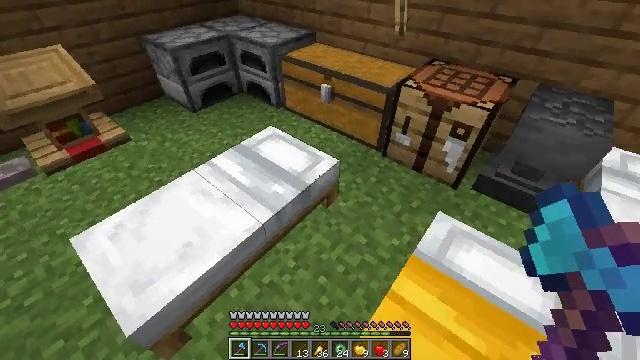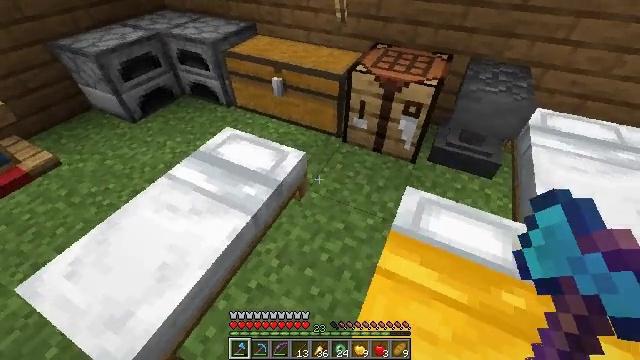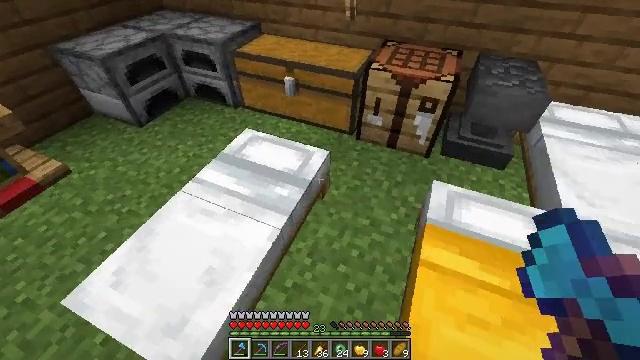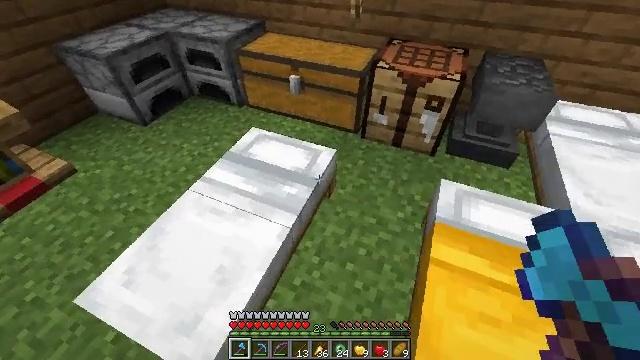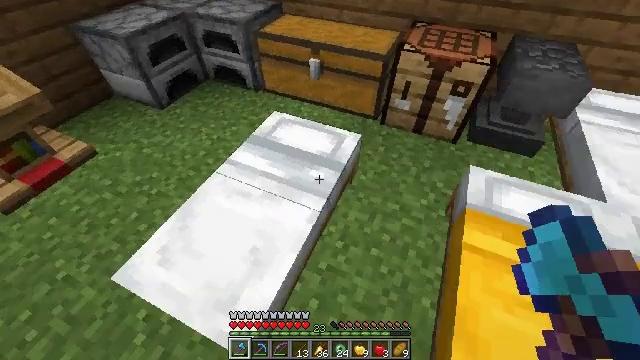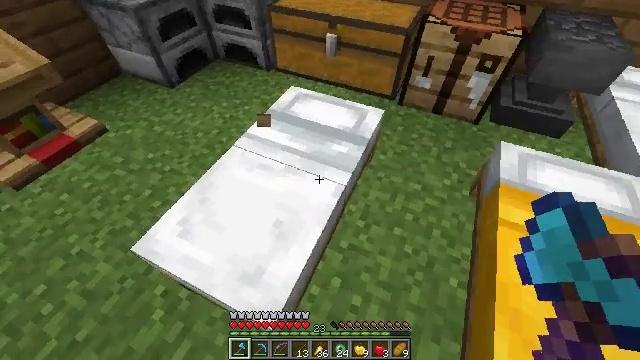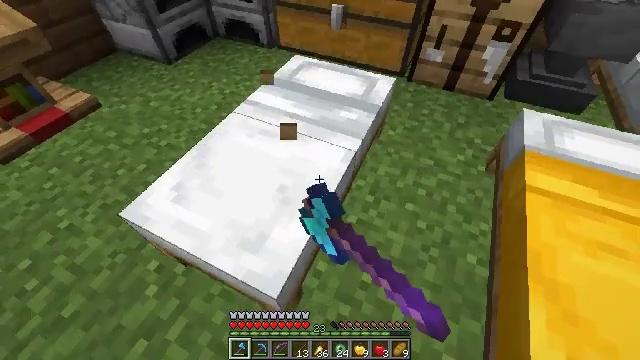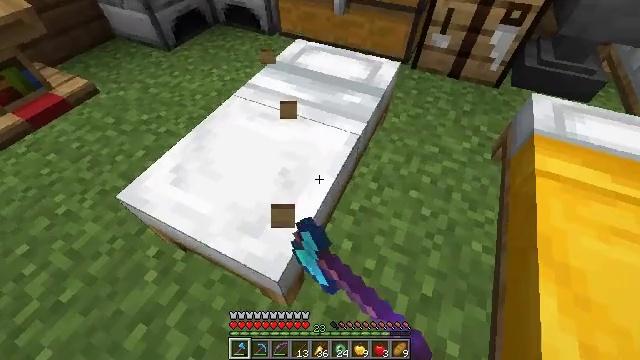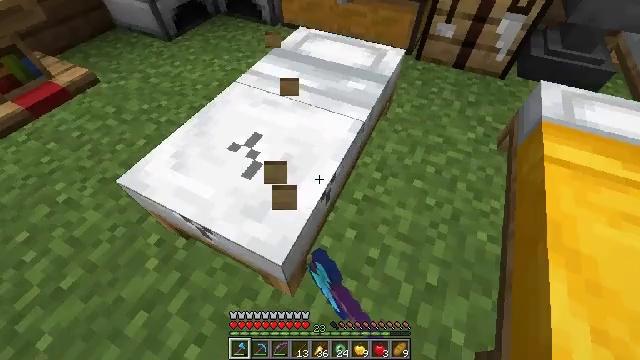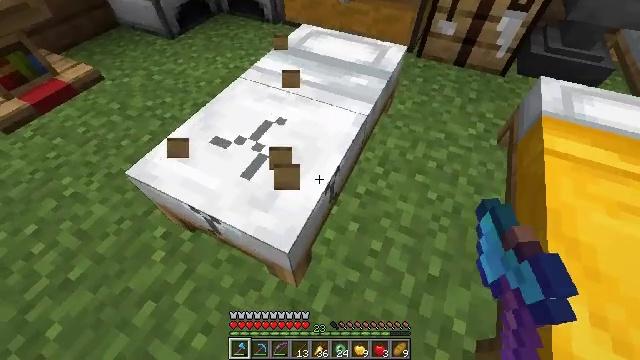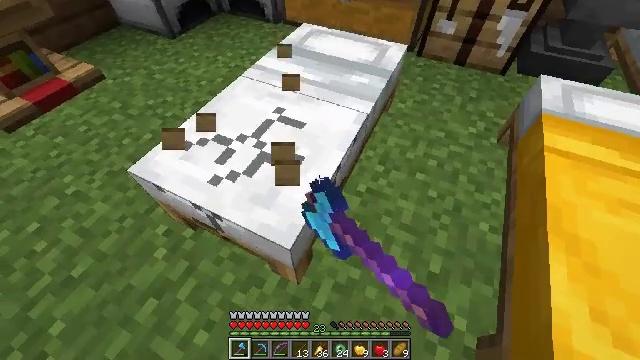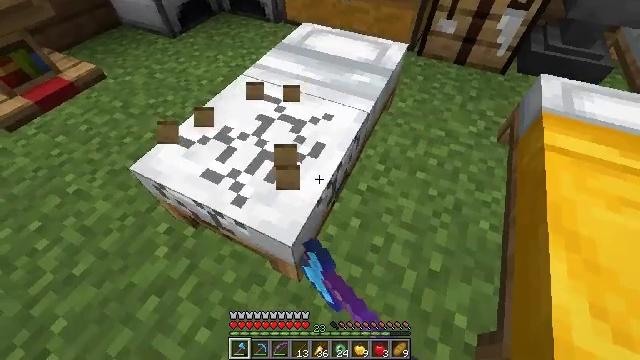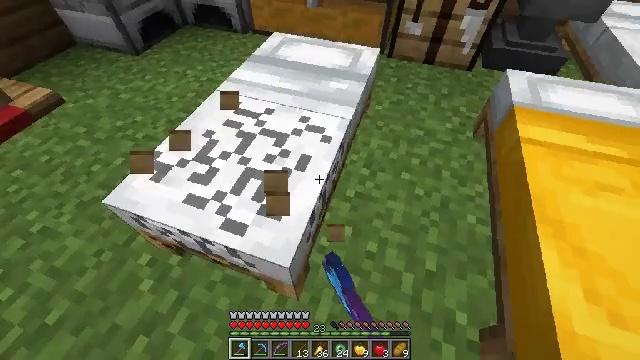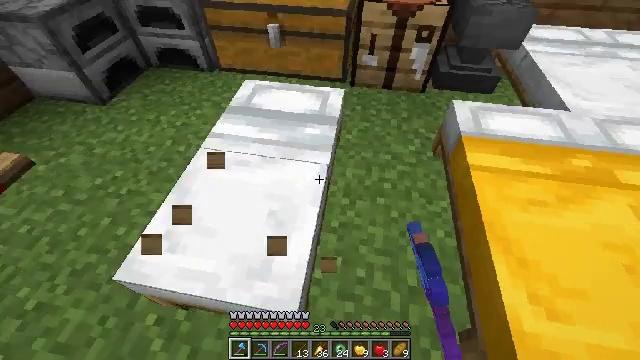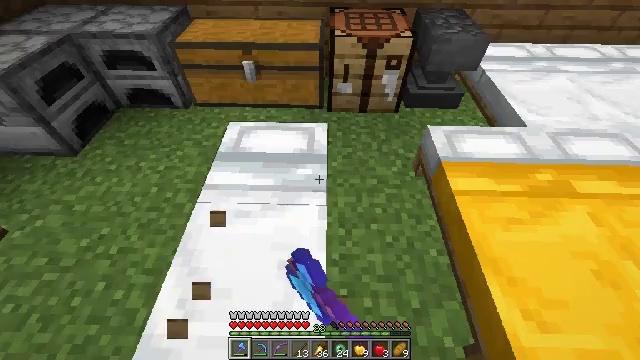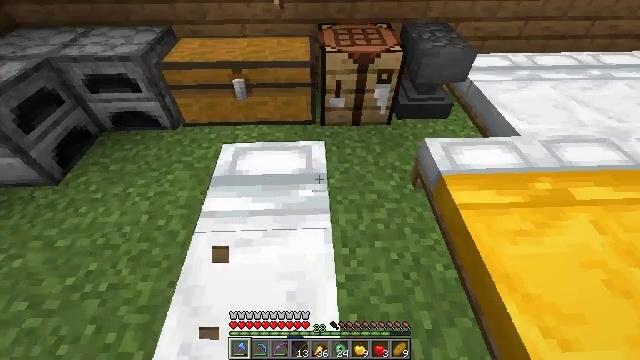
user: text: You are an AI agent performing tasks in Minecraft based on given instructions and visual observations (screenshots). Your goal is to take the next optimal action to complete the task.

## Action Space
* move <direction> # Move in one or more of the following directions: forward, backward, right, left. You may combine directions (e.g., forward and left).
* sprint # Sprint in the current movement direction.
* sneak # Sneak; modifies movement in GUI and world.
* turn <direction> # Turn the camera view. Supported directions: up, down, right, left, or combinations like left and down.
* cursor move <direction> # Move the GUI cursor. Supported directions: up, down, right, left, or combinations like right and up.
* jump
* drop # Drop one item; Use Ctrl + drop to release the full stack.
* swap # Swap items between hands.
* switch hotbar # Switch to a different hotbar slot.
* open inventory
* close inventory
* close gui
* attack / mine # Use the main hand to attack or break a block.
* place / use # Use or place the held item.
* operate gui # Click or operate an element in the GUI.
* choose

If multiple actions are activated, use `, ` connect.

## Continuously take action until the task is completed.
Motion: motion action
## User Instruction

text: Mine the white bed.
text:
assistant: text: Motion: move left, turn right and down
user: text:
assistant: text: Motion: move left, turn right
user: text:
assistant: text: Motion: move left
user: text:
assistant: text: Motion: move left, turn left and down
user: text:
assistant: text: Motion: move left, turn down, attack / mine
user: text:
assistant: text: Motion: attack / mine
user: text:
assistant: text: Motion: turn down, attack / mine
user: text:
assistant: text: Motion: attack / mine
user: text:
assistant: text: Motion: attack / mine
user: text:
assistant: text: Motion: attack / mine
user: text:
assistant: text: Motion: attack / mine
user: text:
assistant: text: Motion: move forward and move left, turn right, attack / mine
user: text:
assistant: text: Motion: move forward and move left, turn right and up, attack / mine
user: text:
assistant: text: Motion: move forward and move left, turn right and up
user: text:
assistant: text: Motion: move forward and move left, turn right and up
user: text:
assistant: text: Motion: move forward and move left, turn right and up
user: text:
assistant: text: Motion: move forward and move left, turn right
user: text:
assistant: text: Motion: move forward and move left, turn left
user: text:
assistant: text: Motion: move left, turn left and down
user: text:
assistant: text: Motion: turn down, attack / mine
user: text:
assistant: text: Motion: turn right and down, attack / mine
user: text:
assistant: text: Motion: turn right and down, attack / mine
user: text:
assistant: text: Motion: turn right and down, attack / mine
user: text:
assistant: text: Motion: turn right and down, attack / mine
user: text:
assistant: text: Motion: turn right and down, attack / mine
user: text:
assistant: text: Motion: turn right and down, attack / mine
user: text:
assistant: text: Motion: turn right, attack / mine
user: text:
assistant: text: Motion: turn right, attack / mine
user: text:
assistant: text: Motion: turn right and up, attack / mine
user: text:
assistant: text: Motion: attack / mine